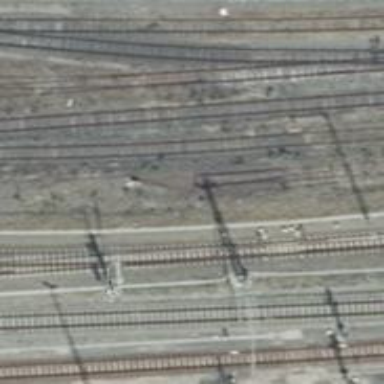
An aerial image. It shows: Abandoned railway siding.